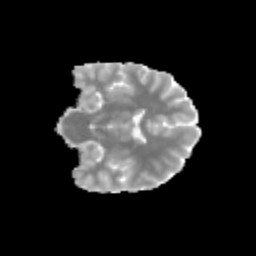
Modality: MD
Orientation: coronal
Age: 13
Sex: female
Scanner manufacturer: siemens
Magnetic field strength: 3 T
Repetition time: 3.8 s
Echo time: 0.07 s